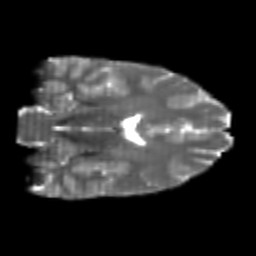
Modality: T2w
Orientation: coronal
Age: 25
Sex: female
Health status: healthy
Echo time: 0.074 s